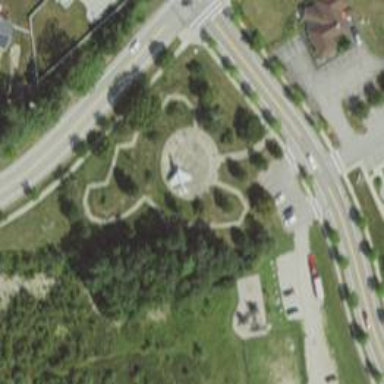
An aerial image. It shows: Memorial site with historic significance.